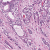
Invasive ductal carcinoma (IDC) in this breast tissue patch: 1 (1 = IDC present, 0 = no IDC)